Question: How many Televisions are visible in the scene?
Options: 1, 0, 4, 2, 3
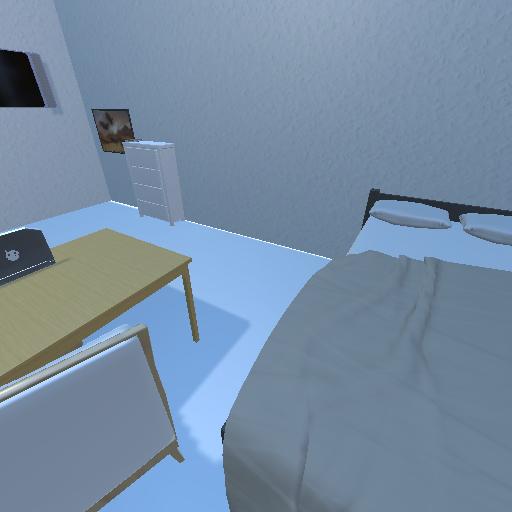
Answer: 1